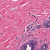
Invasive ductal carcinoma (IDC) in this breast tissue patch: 0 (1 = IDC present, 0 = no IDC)